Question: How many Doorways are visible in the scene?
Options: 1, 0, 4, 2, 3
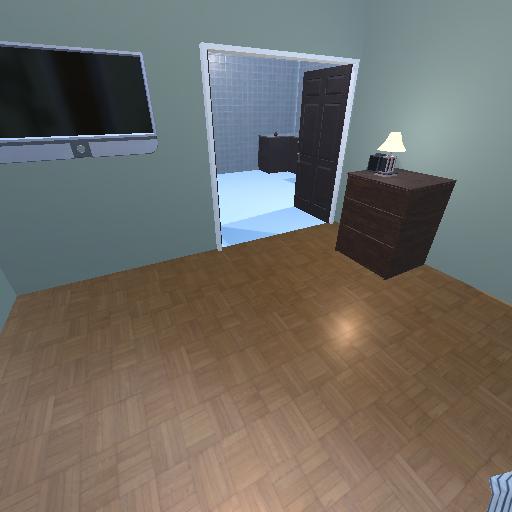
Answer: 1